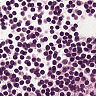
Metastatic tissue present: no